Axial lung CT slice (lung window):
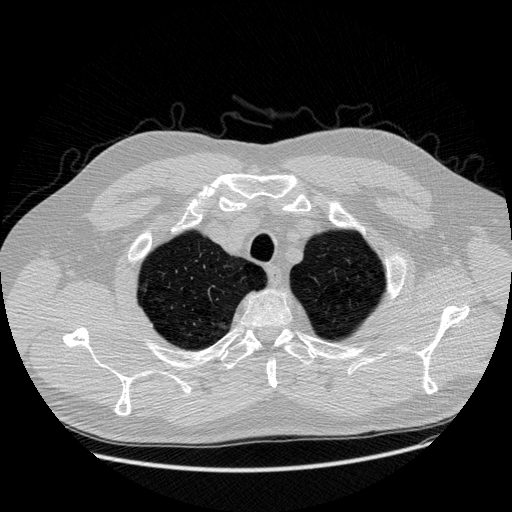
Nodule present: no